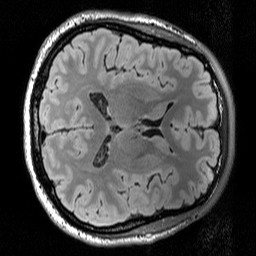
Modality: T2w
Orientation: axial
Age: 44
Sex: male
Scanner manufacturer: siemens
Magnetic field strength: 3 T
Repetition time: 5 s
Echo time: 0.386 s